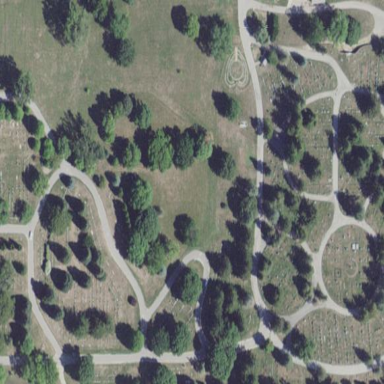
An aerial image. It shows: Cemetery.